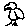
Label: bird